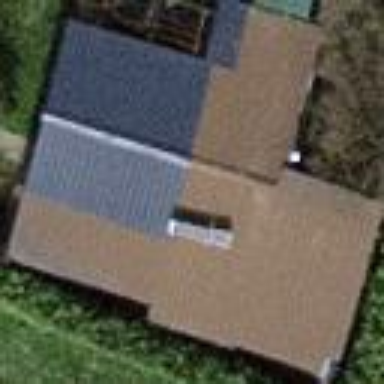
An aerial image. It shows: Shed.